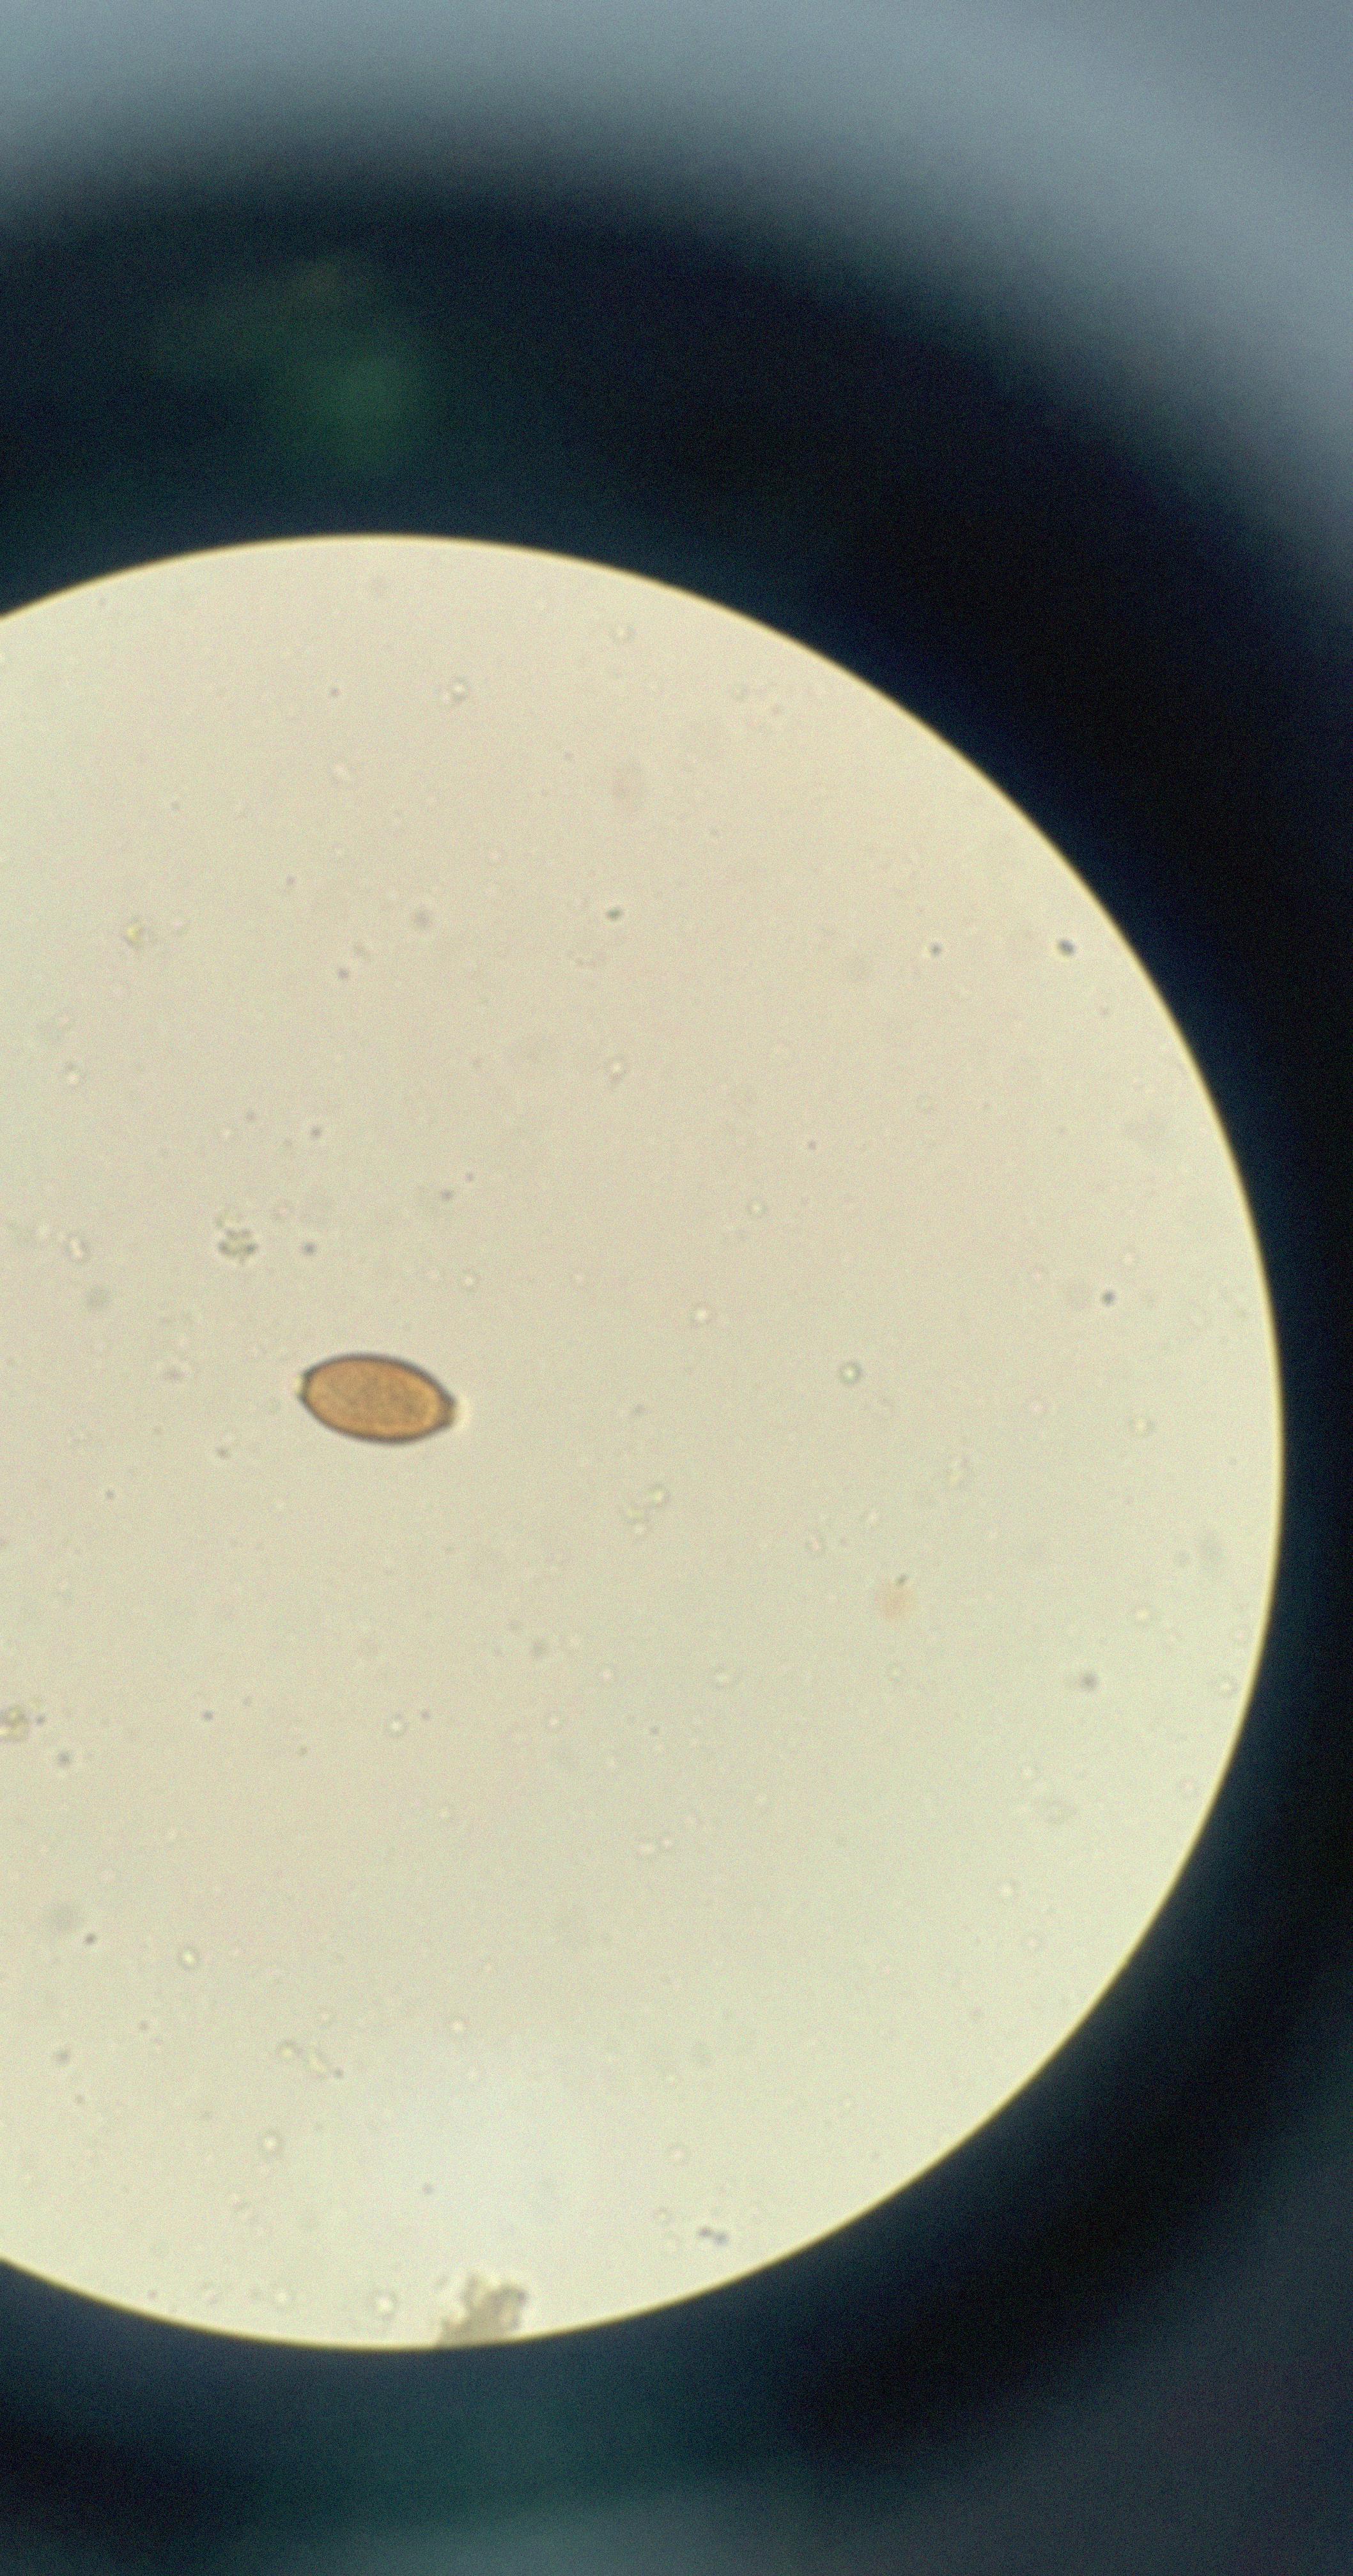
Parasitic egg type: Trichuris trichiura